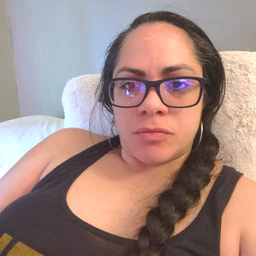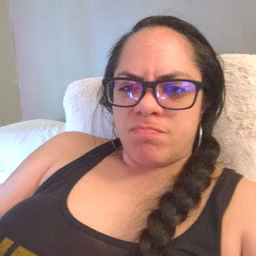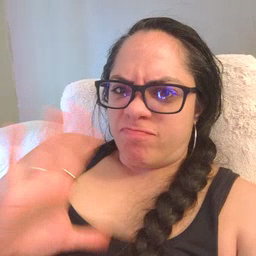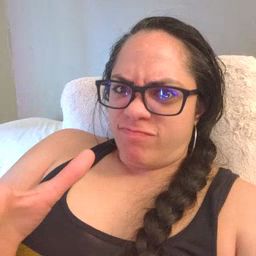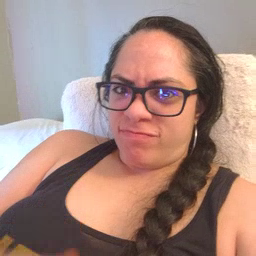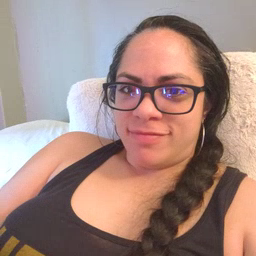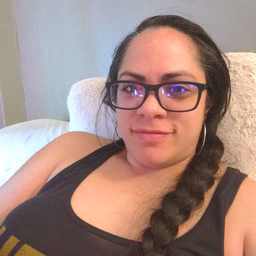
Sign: fine